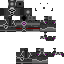
A female skeleton skin with dark skin, wearing brown helmet dressed in a black armor chest and black pants, featuring a closed mouth.